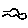
Label: car